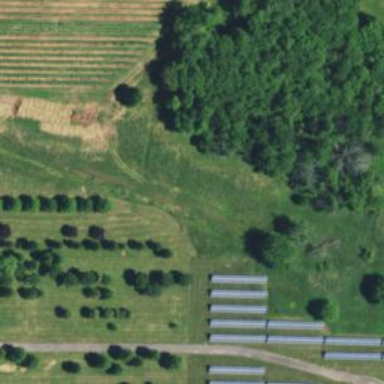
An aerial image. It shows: Orchard.